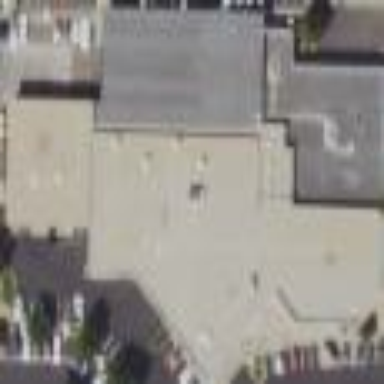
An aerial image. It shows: Car shop building.